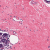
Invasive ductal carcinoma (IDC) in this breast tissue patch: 0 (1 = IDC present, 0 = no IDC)